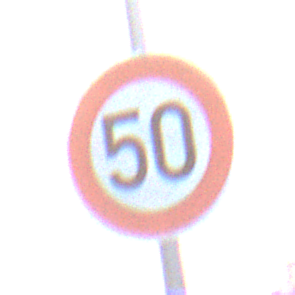
Verkehrszeichen: Geschwindigkeit50
Umgebung: Outdoor, Nature
Tageszeit: SunriseSunset
Wetter: Clear
Licht: Natural
Jahreszeit: NotSpecified
Kontrast: LowContrast